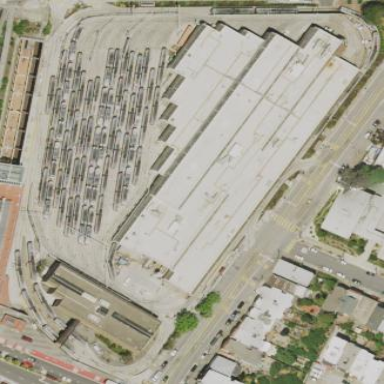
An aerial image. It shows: Industrial area designated as depot.